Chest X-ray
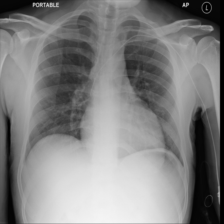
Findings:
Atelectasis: negative
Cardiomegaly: negative
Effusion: negative
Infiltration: negative
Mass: negative
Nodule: negative
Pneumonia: negative
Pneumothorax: negative
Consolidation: negative
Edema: negative
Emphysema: negative
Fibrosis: negative
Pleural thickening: negative
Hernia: negative